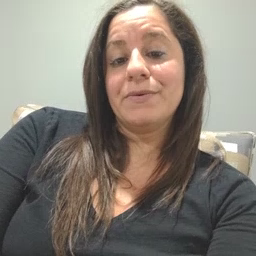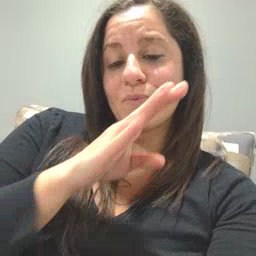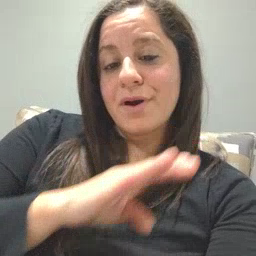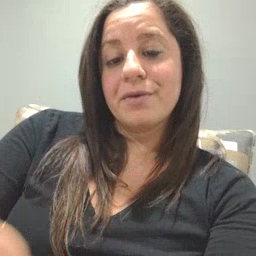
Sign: quiet